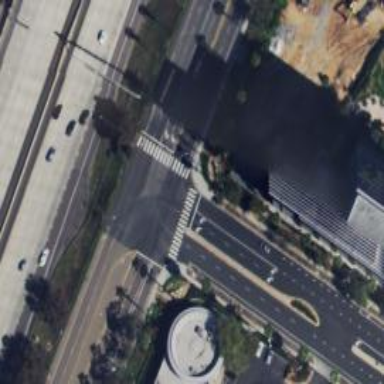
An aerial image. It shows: Crossing road.